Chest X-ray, PA view. Patient: 53 years old, sex M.
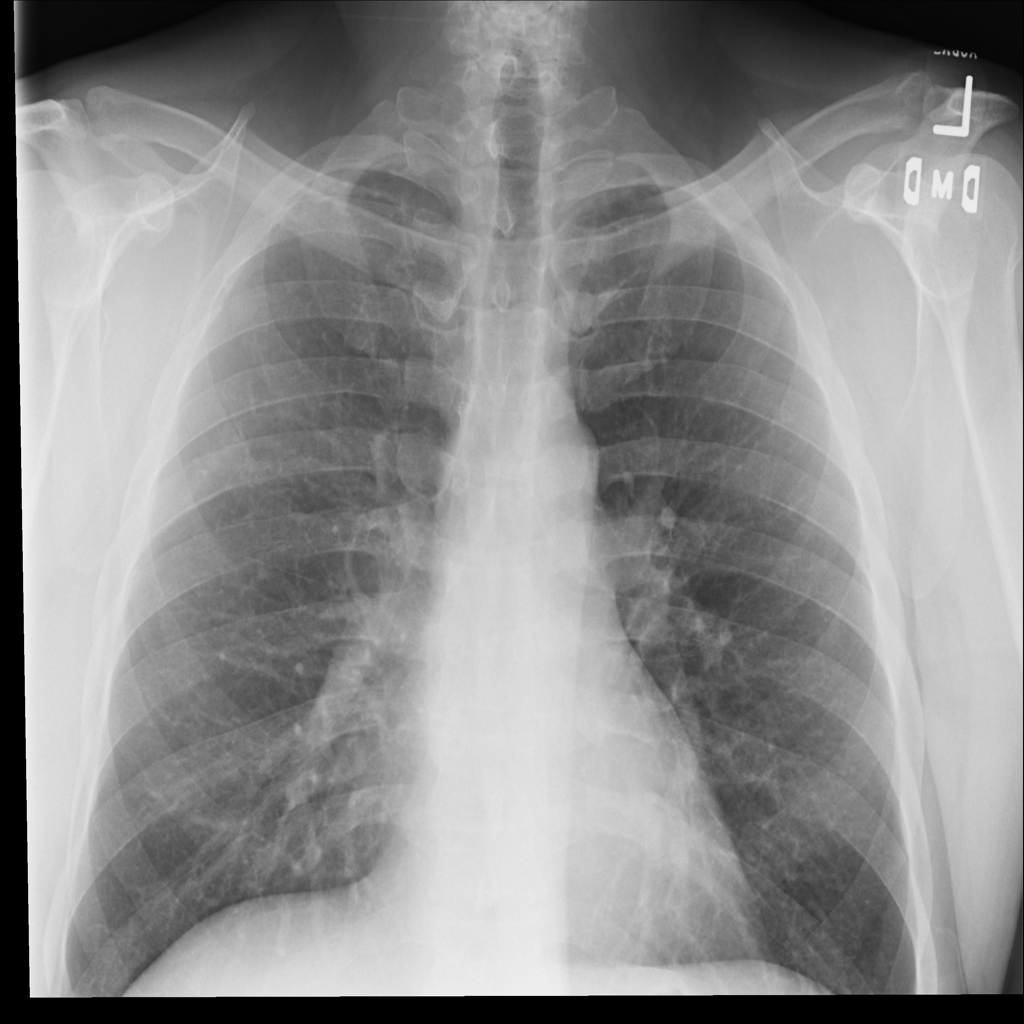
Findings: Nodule